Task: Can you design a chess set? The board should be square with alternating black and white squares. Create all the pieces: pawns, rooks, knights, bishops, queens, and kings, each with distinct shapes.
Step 16:
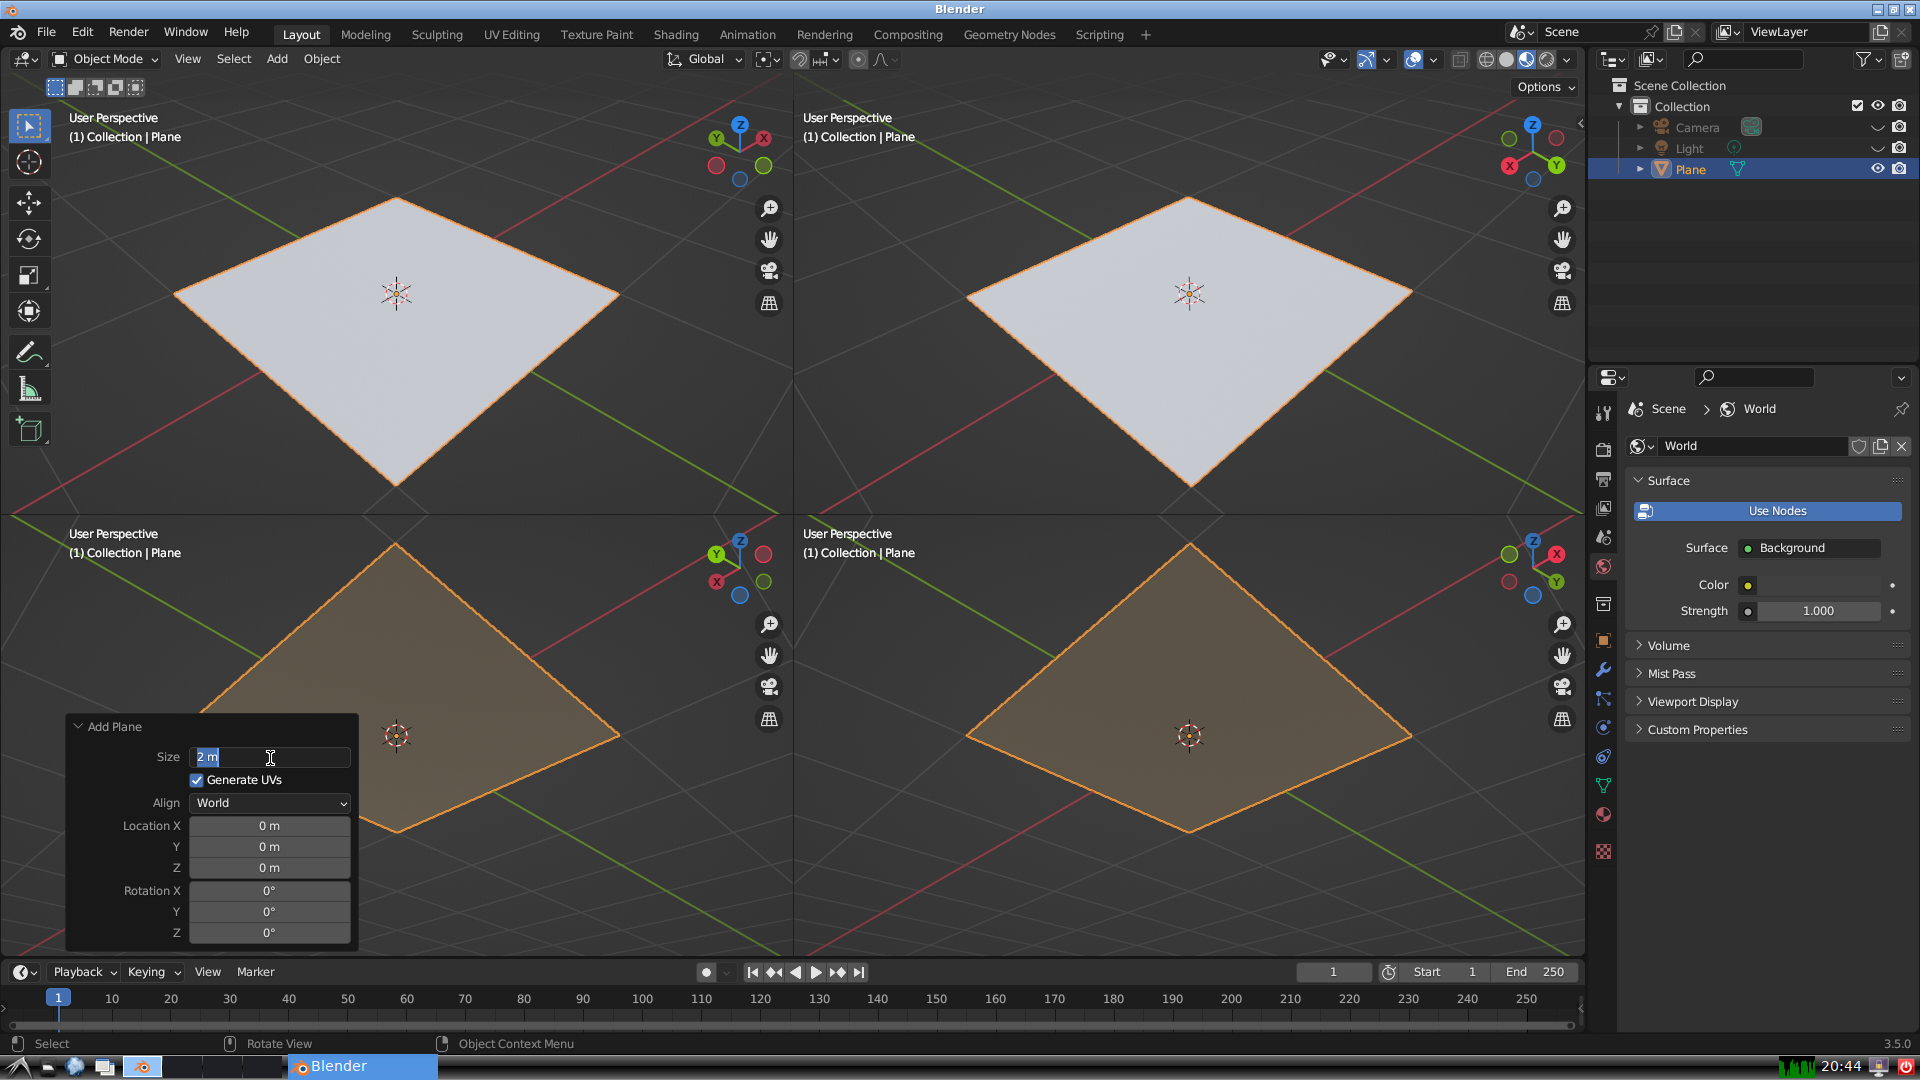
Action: input_text: 1.0